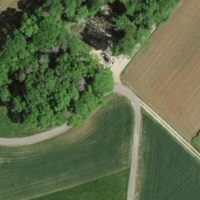
EUNIS habitat code: 52
Species observed at this site:
Corvus corone
Turdus philomelos
Fulica atra
Emberiza citrinella
Sylvia borin
Dendrocopos major
Aegithalos caudatus
Buteo buteo
Sylvia atricapilla
Strix aluco
Poecile palustris
Phylloscopus collybita
Erithacus rubecula
Anthyllis vulneraria
Dryocopus martius
Pica pica
Phoenicurus ochruros
Sitta europaea
Garrulus glandarius
Falco tinnunculus
Picus viridis
Corvus corax
Acrocephalus scirpaceus
Motacilla cinerea
Cyanistes caeruleus
Lophophanes cristatus
Anas platyrhynchos
Sturnus vulgaris
Troglodytes troglodytes
Pyrrhula pyrrhula
Fringilla coelebs
Passer domesticus
Carduelis carduelis
Turdus merula
Columba palumbus
Knautia arvensis
Parus major
Milvus milvus
Motacilla alba